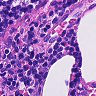
Metastatic tissue present: no